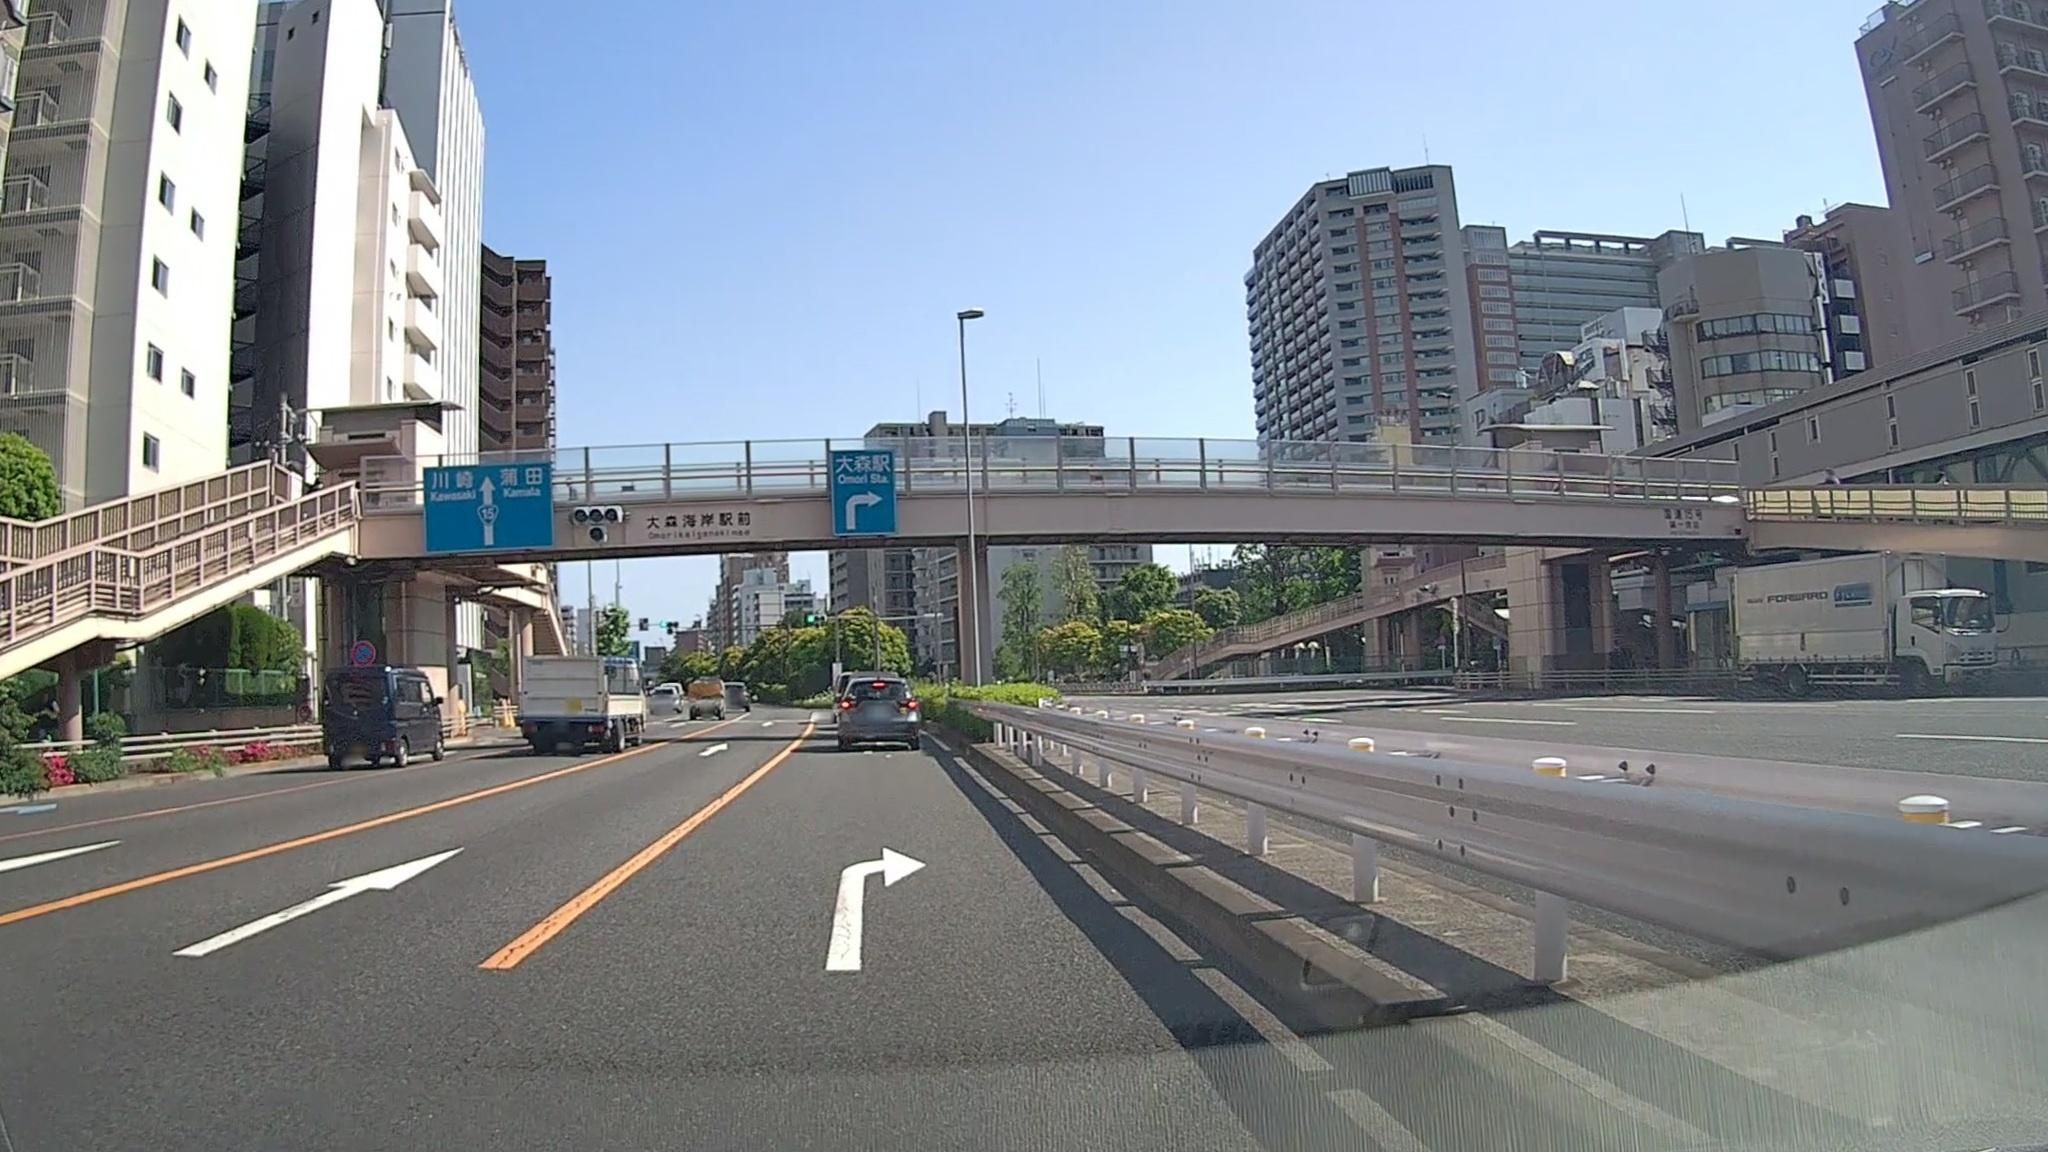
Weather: clear
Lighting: day
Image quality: good
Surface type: driving surface
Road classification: tertiary_link, trunk_link
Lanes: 1
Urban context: urban centre
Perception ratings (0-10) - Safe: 1.59, Lively: 5.92, Beautiful: 4.06, Boring: 2.47, Depressing: 3.28, Wealthy: 3.44